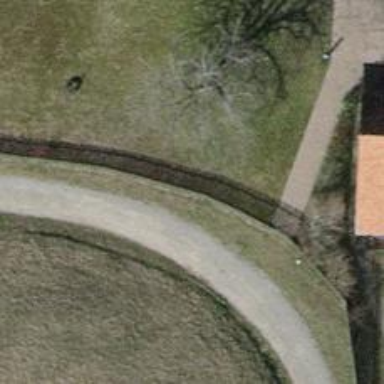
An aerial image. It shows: Wooden fence.